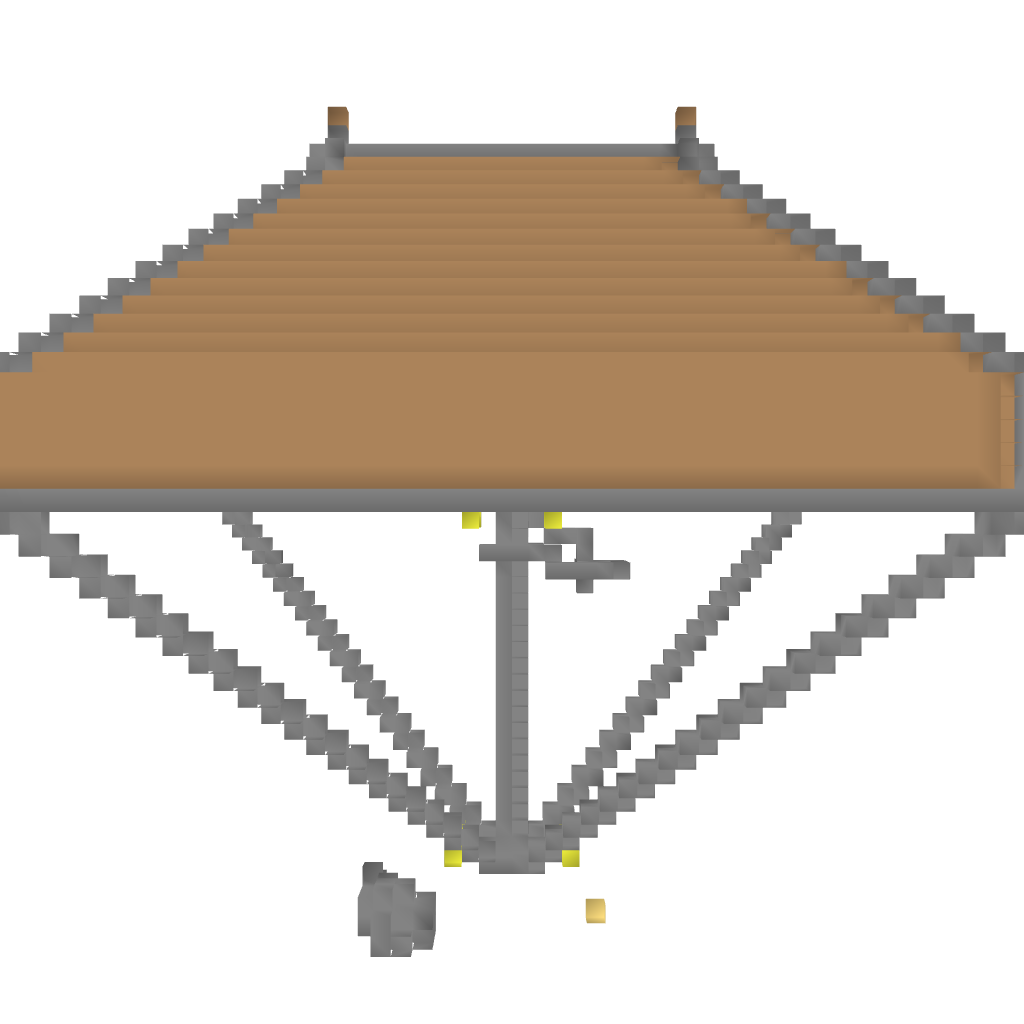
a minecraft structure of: PvP arena good quality